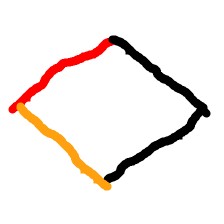
Shape: rhombus